Question: The problem in James stewart, "Calculus Early Transcendentals', section 1.2, 27
To main idea is to use a power function to y as a function of x where
x = c(10, 104, 8958, 11423, 76184, 114511)
y = c(5, 9, 40, 39, 84, 76)
The answer provided by textbook is y = 2.3356 x^{0.3072}.
However, I use the following R code to fit curve
'''
x = c(10, 104, 8958, 11423, 76184, 114511)
y = c(5, 9, 40, 39, 84, 76)
df <- data.frame(x, y)
fitCurve <- nls( y ~ I(a*(x^n)), data = df, start = list(a=1, n=0), trace = T)
'''
and I obtain the fitting function as y = 2.<PHONE> x^{<PHONE>}.
The scatter graph (red line: textbook solution, black: nls results) shows that nls results are quite unexpected. I have no idea what happened!
I have also tried to use log function as follows to fit, but the results are the same.
'''
logy = log10(y)
logx = log10(x)
fitLine <- lm(logy ~ logx)
loga = fitLine$coefficients[[1]]
a = exp(loga)
n = fitLine$coefficients[[2]]
'''
Complete codes:
'''
# fitting to power function
# y = a x^ n
# two methods: 1. use nls package (nonlinear least square) 2. logy = loga + nlogx, lm (logy ~ logx)
x = c(10, 104, 8958, 11423, 76184, 114511)
y = c(5, 9, 40, 39, 84, 76)
df <- data.frame(x, y)
fitCurve <- nls( y ~ I(a*(x^n)), data = df, start = list(a=1, n=0), trace = T)
summary(fitCurve)
solA = a*(754^n)
y_myOwn = a*x^n
# method 2
logy = log10(y)
logx = log10(x)
fitLine <- lm(logy ~ logx)
loga = fitLine$coefficients[[1]]
a = exp(loga)
n = fitLine$coefficients[[2]]
predictY = a*(x^n)
plot(x, predictY)
#plot(x, y)
solB = a*(754^n)
solB
y_textbook = 2.3356*(x^0.3072)
plot(x, y, col="green")
lines(x, y_textbook, col="red")
lines(x, y_myOwn, col="black")
'''
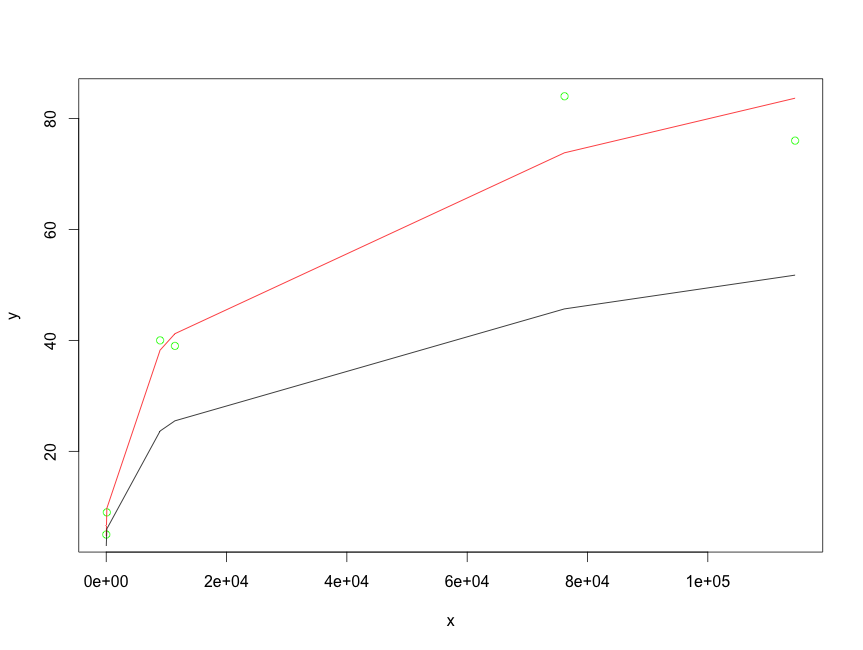
Answer: When I use the predict method I get a sensible plot, unlike your result for which you did not provide the plotting methods:
'''
> png(); plot(x,y)
> lines(x=x, y=predict(fitCurve), col="red")
> dev.off()
'''

'''
> formula(fitCurve)
y ~ I(a * (x^n))
> summary(fitCurve)
Formula: y ~ I(a * (x^n))
Parameters:
Estimate Std. Error t value Pr(>|t|)
a 2.58234 1.31025 1.971 0.12005
n 0.29852 0.04612 6.473 0.00294 **
---
Signif. codes: 0 '***' 0.001 '**' 0.01 '*' 0.05 '.' 0.1 ' ' 1
Residual standard error: 6.5 on 4 degrees of freedom
Number of iterations to convergence: 7
Achieved convergence tolerance: 9.802e-07
'''